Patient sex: F
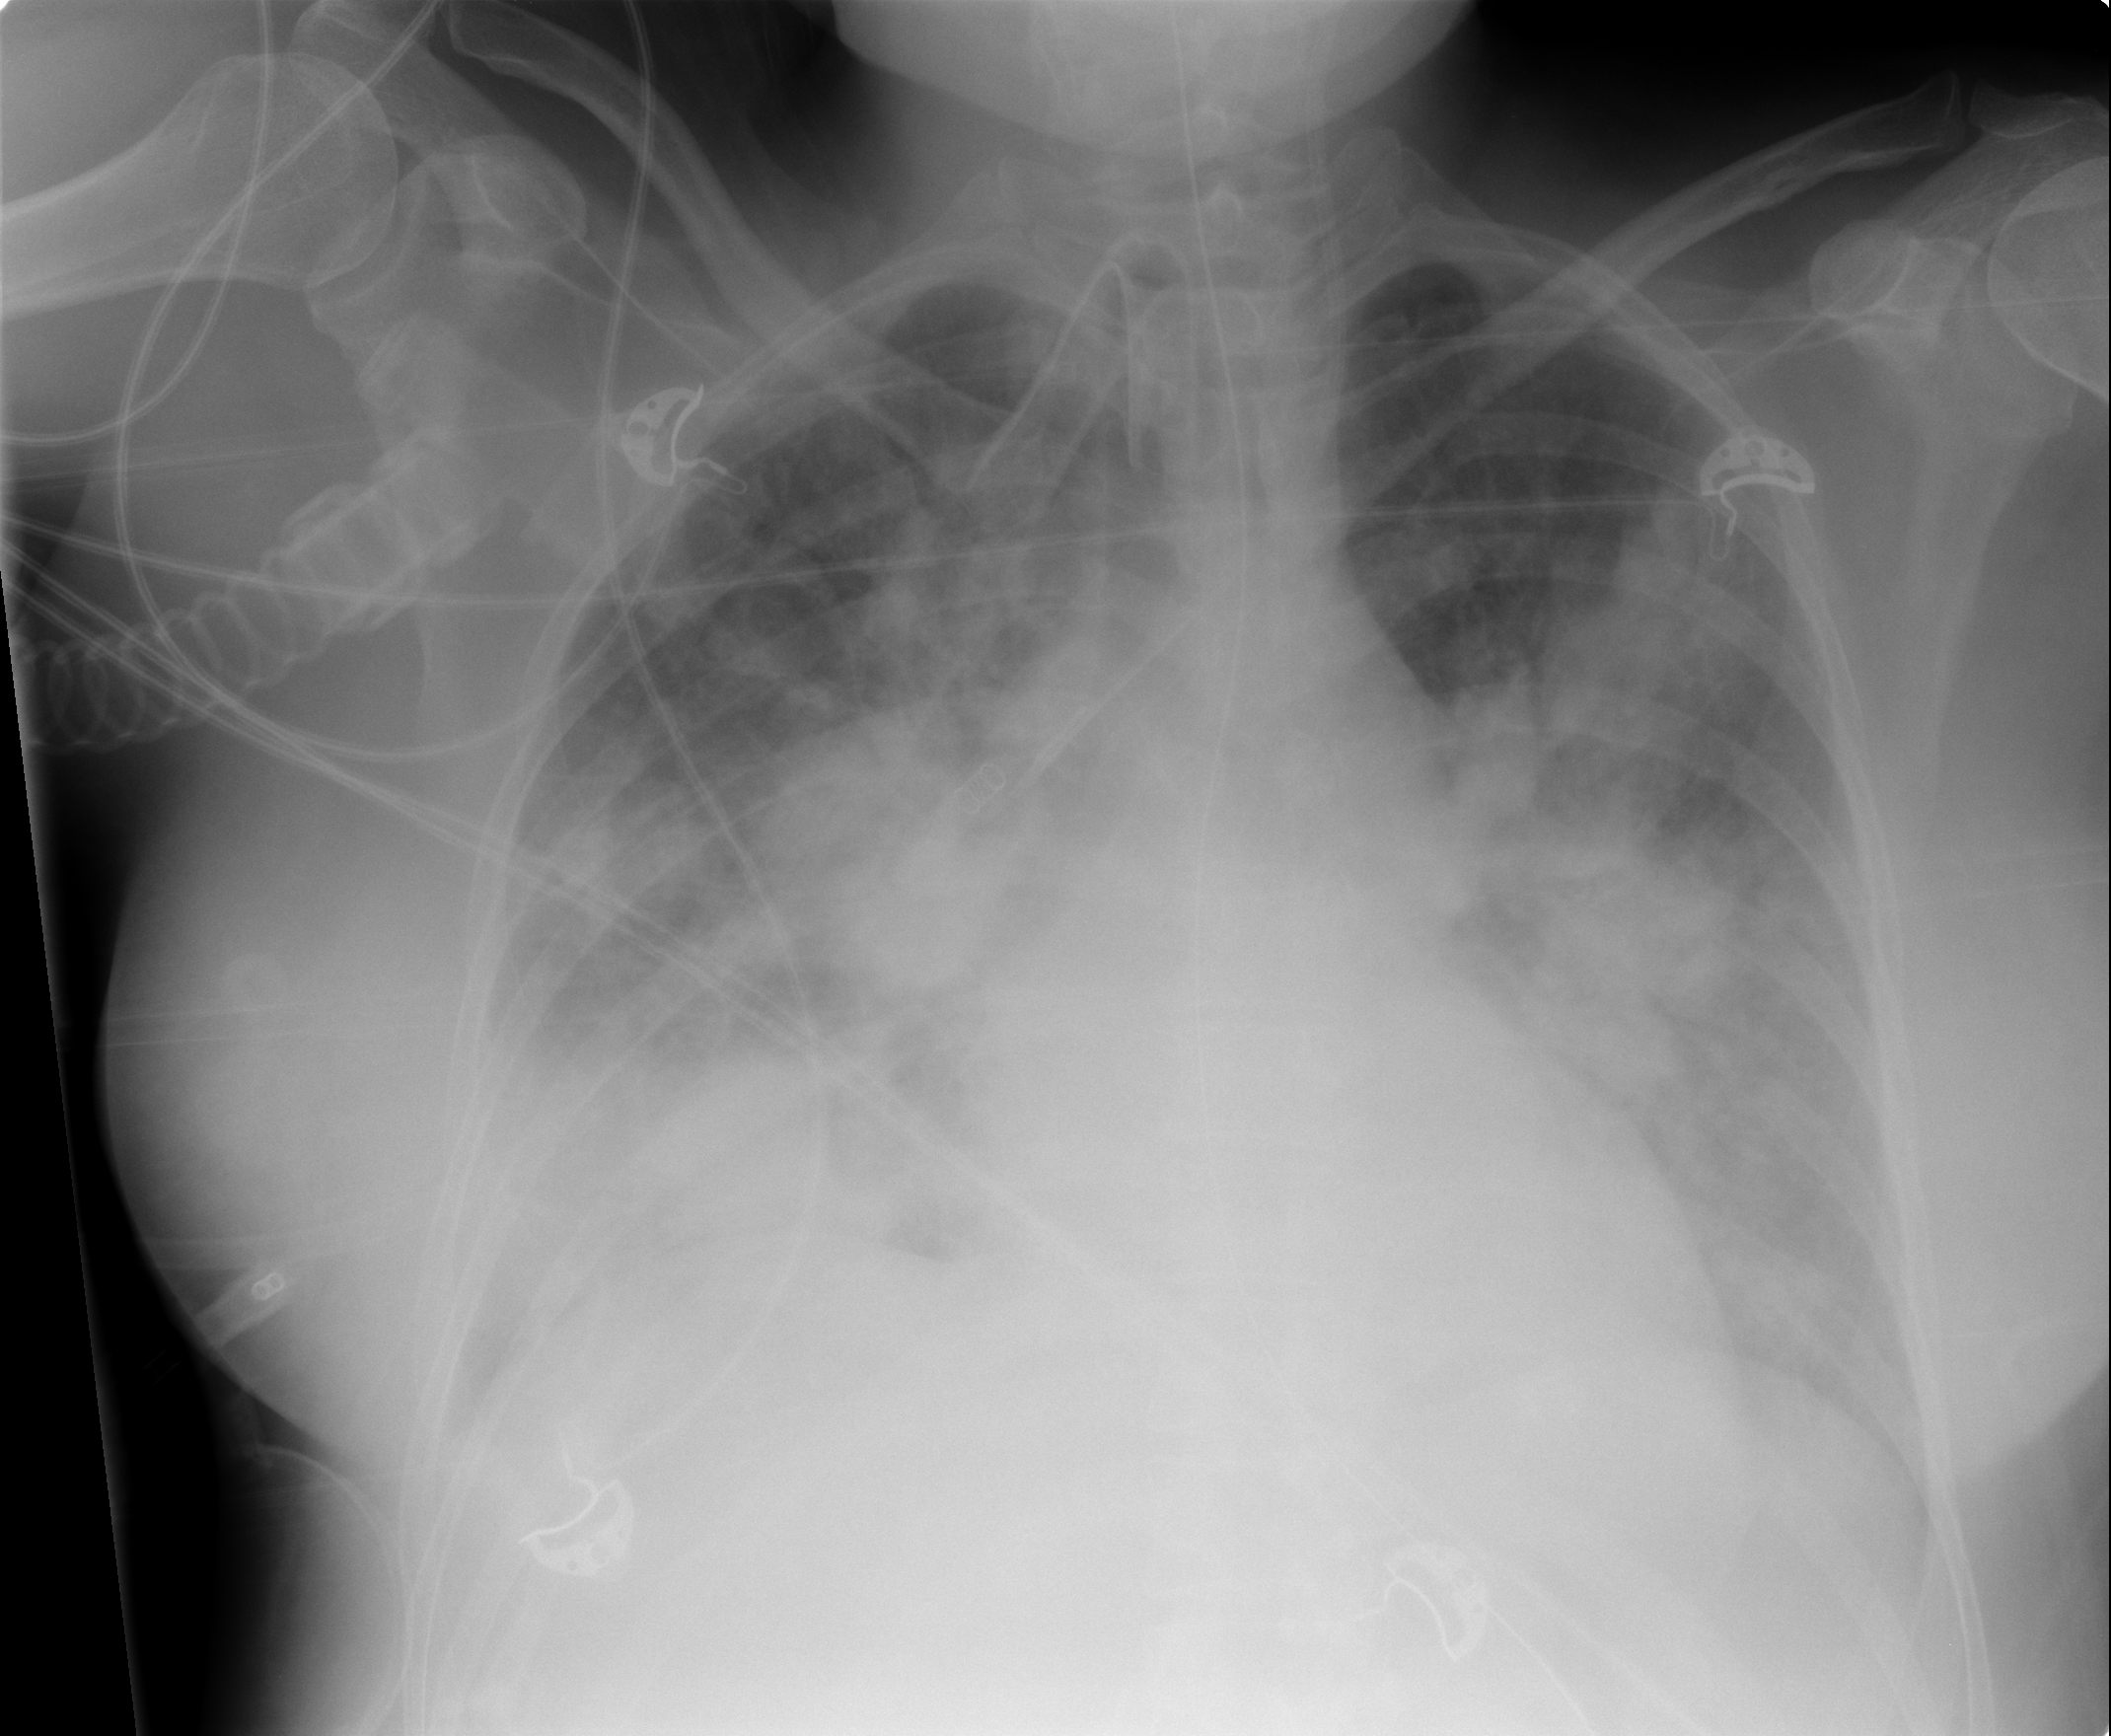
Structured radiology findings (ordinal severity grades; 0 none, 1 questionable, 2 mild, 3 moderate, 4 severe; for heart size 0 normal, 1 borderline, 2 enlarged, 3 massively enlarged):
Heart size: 0
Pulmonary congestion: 0
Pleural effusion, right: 2
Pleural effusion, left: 2
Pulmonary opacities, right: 4
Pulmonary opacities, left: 4
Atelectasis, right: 3
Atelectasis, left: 3